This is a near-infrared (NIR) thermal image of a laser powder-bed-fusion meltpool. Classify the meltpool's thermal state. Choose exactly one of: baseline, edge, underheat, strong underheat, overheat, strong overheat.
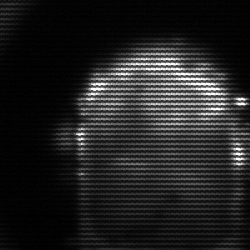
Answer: baseline